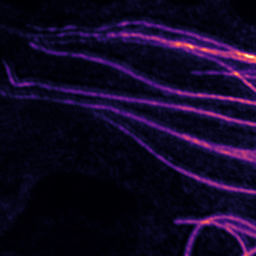
Label: Super-resolution Microtubules image